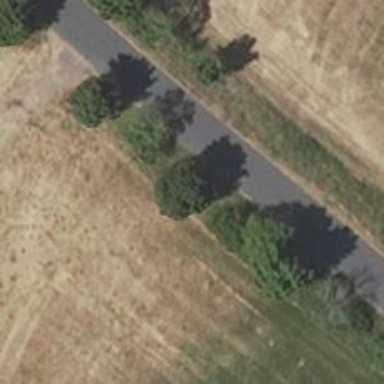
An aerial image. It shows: Row of deciduous broadleaved trees.